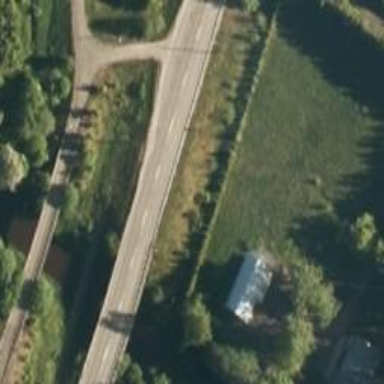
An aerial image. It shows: Secondary road crossing bridge with asphalt surface.